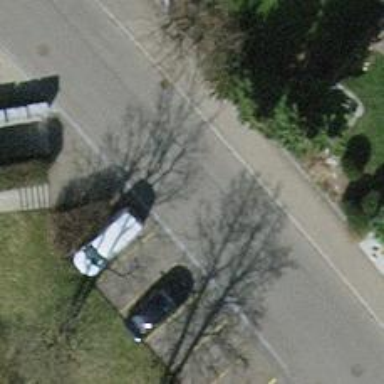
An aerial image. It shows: Residential road with sidewalk on the left.